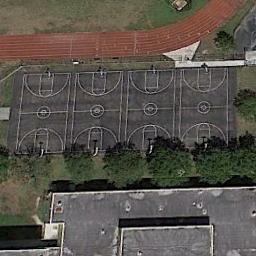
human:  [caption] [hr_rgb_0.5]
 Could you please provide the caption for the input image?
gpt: There are four basketball courts between a playground and a building .

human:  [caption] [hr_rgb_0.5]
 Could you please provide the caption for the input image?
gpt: Next to the basketball courts is the building with some trees and the runway .

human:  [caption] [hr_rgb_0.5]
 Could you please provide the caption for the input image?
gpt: Four basketball courts next to a playground and the open area beside .

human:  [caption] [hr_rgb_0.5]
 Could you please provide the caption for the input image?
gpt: There are several basketball courts beside the track .

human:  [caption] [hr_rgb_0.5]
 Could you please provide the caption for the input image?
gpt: Four basketball courts are between the building and the track .